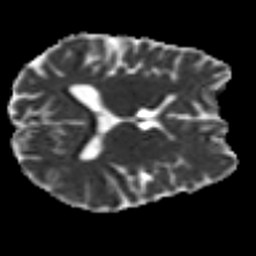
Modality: MD
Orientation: axial
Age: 22
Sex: female
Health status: ill
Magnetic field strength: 3 T
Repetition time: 8.4 s
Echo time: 0.0926 s